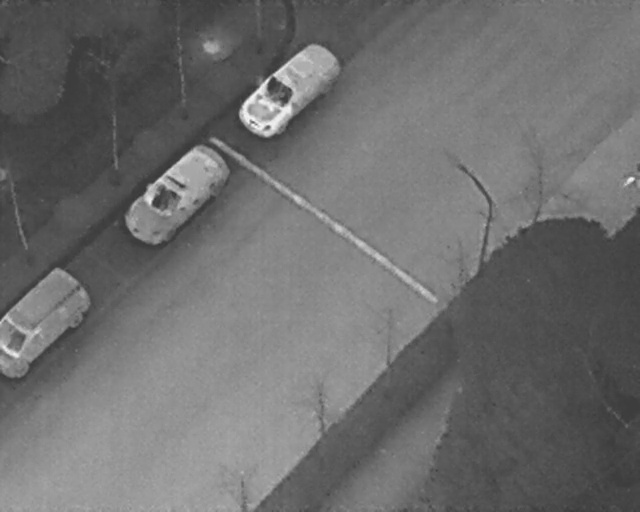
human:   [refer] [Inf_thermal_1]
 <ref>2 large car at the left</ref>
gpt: <box>[[-2, 53, 16, 71, 2], [18, 32, 36, 43, 45]]</box>